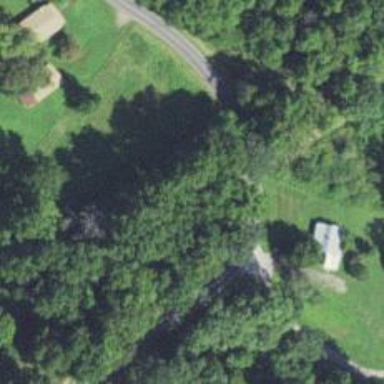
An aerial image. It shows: Culvert tunnel.